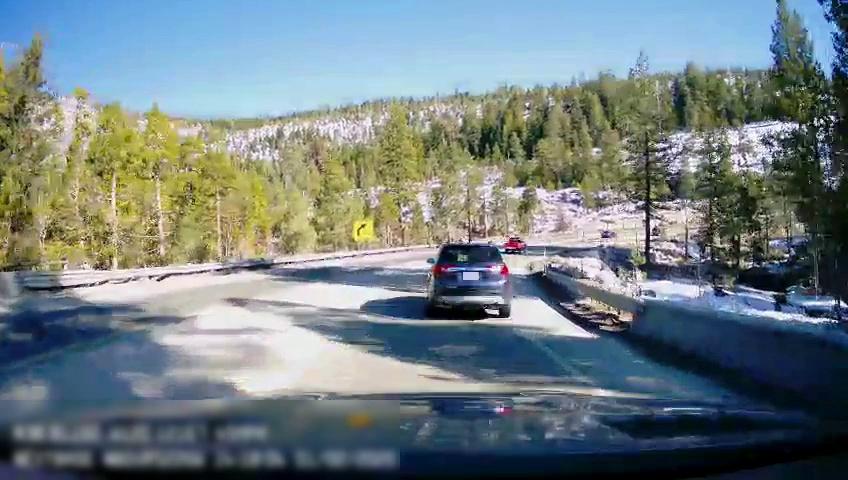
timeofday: Day
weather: Sunny
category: Drivable Space
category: Vehicles | SUV
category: Vehicles | Truck
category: Vehicles | Car
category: Lanes | Current Lane
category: Lanes | Opposite Lane
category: Lanes | Opposite Lane
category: Traffic | Signs